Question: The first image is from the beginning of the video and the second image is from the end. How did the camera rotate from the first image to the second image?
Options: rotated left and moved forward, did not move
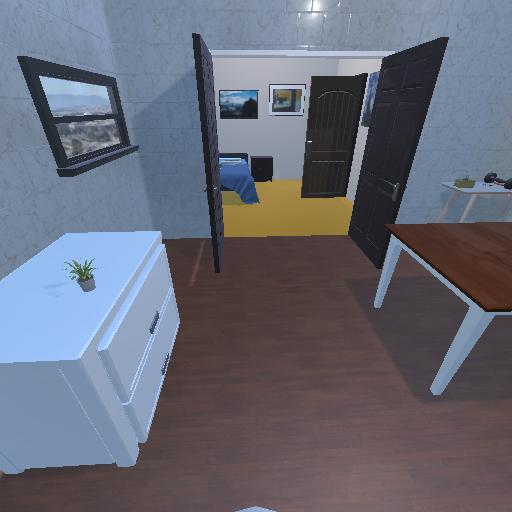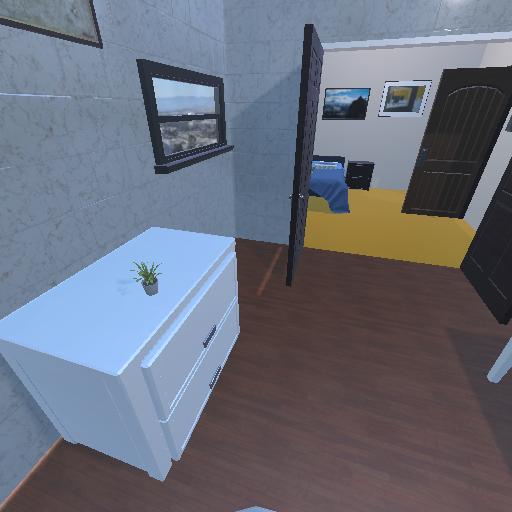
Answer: rotated left and moved forward